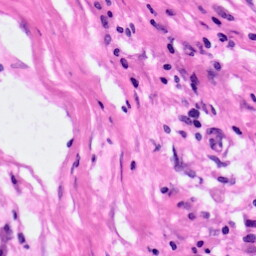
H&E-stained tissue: Pancreatic